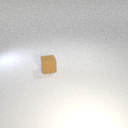
small brown rubber cube